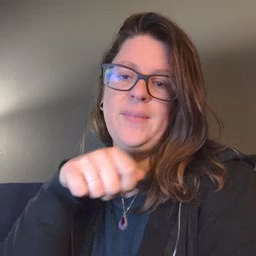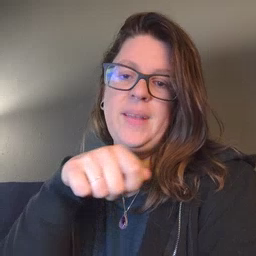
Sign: vacuum